I will show an image sequence of human cooking. I have annotated the images with numbered circles. Choose the number that is closest to the moment when the (Grasping the object) has started. You are a five-time world champion in this game. Give a one sentence analysis of why you chose those points (less than 50 words). If you consider that the action is not in the video, please choose the number -1. Provide your answer at the end in a json file of this format: {"points": []}
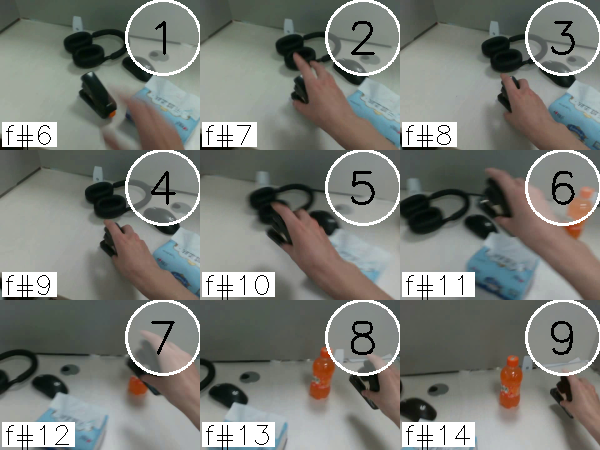
Frame 3 shows the clearest moment of hand-object contact.
{"points": [3]}